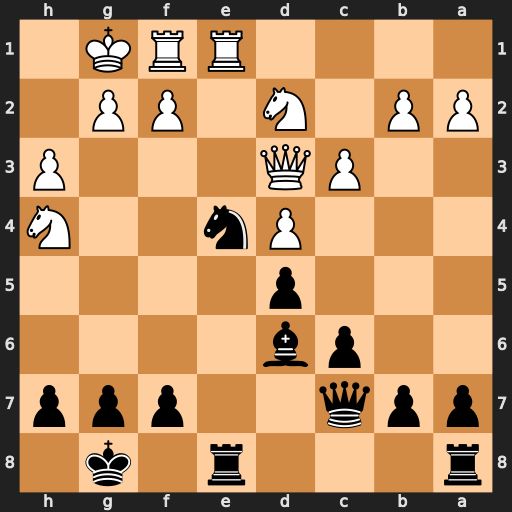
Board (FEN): r3r1k1/ppq2ppp/2pb4/3p4/3Pn2N/2PQ3P/PP1N1PP1/4RRK1
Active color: b
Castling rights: -
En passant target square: -
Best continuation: Bh2+ Kh1 Nxf2+ Rxf2 Rxe1+